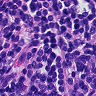
Metastatic tissue present: no